Question: ## Goal
To have anchor links inside a Bootstrap popover work on IE 8
## Problem
Internet Explorer 8 seems to do absolutely nothing when these links are clicked inside the popover.
Other browser I have tested (Latest Chrome, Latest Firefox) work fine.
Hovering over the link does change the Status toolbar...

## Third party plugins used
- - -
## Code (don't want to use the new code snippet thing as it prevents links working correctly)
'''
<html lang="en">
<head>
<meta charset="utf-8">
<meta http-equiv="X-UA-Compatible" content="IE=Edge,chrome=1">
<link rel="stylesheet" href="https://maxcdn.bootstrapcdn.com/bootstrap/3.2.0/css/bootstrap.min.css">
<script src="//ajax.googleapis.com/ajax/libs/jquery/1.11.1/jquery.min.js"></script>
<script src="https://maxcdn.bootstrapcdn.com/bootstrap/3.2.0/js/bootstrap.min.js"></script>
</head>
<body>
<p>Hello, <a href="#" class="pop" tabindex="0" data-title="<b>Search Engines</b>" data-content='&#149; <a href="http://google.co.uk" target="_NEW">Google</a><br>&#149; <a href="http://bing.co.uk" target="_NEW">Bing</a><br>&#149; <a href="http://yahoo.co.uk" target="_NEW">Yahoo</a>'>visit &amp; search here</a></p>
<script>
var options = {
placement: "bottom",
html: true,
trigger: "focus",
toggle: "popover"
};
$(".pop").popover(options).click(function(e) {
e.preventDefault();
});
</script>
</body>
</html>
'''
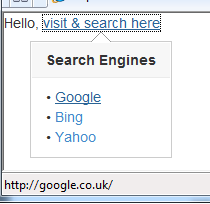
Answer: I changed the trigger from 'focus' to 'click' and the issue was resolved on IE 8 and continued to work on other tested browsers.
Changing this caused the auto hide to stop working so I amended the js function...
'''
$(".poper").popover(options).click(function(e){
e.preventDefault();
$('.poper').not(this).popover('hide'); // here is the new bit
});
'''